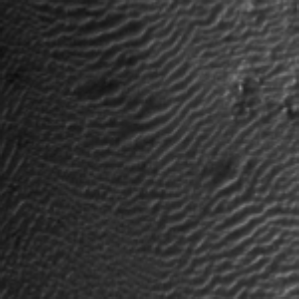
Label: frost